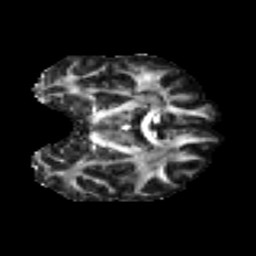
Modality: FA
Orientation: coronal
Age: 39
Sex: male
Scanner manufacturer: ge
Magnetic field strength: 3 T
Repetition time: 7.8 s
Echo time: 0.0608 s